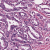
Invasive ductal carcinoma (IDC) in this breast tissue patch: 1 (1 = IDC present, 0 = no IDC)